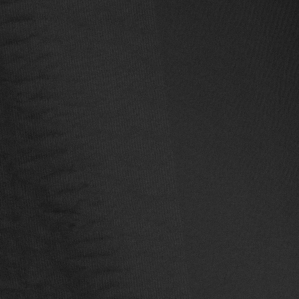
Label: non_frost